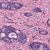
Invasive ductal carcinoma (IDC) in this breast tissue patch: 1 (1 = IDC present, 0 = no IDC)